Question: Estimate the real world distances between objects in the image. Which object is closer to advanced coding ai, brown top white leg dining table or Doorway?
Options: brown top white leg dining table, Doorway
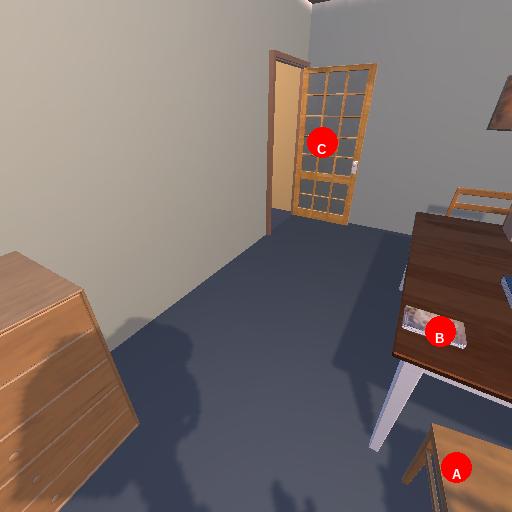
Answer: brown top white leg dining table